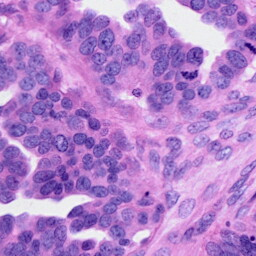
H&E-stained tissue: Ovarian